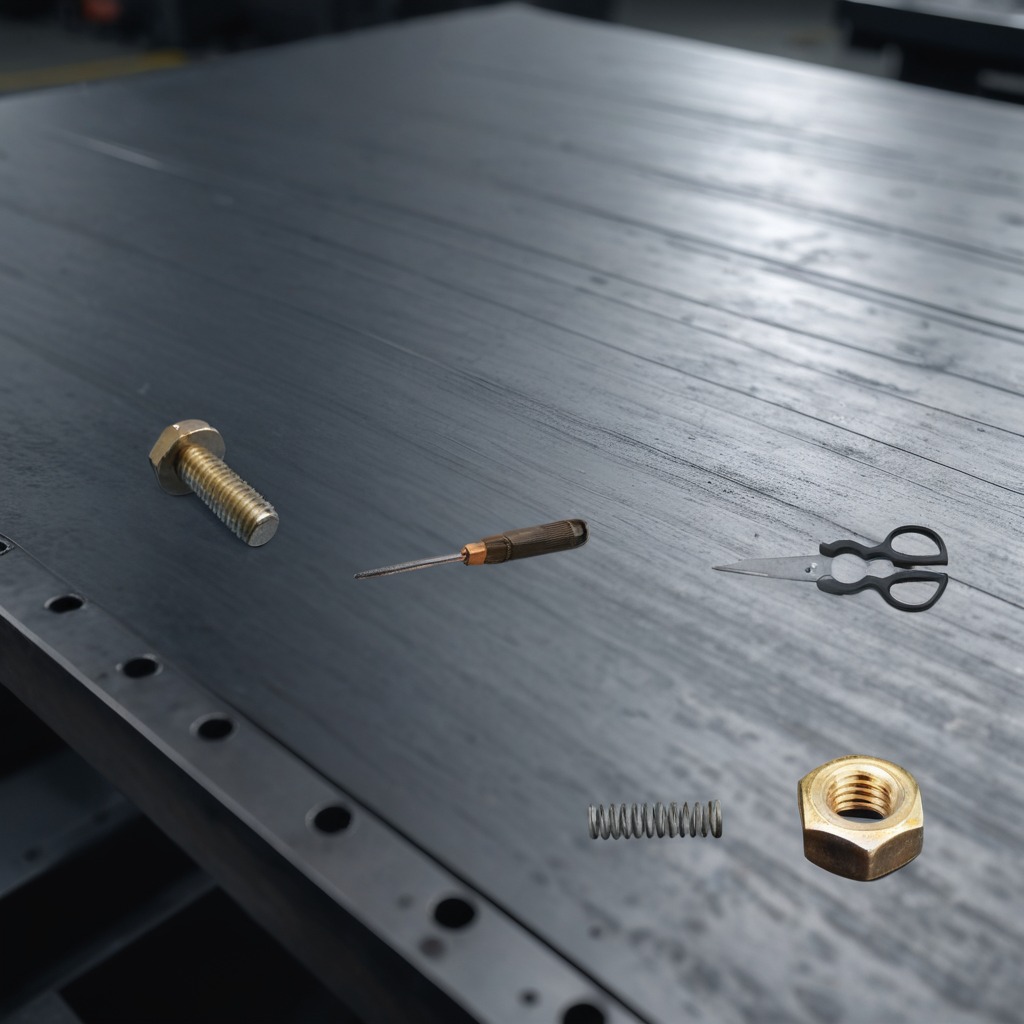
A metal machine screw, a coiled metal spring, a screwdriver, a metal nut, and a pair of scissors are lying on a cold steel table in a mining workshop.